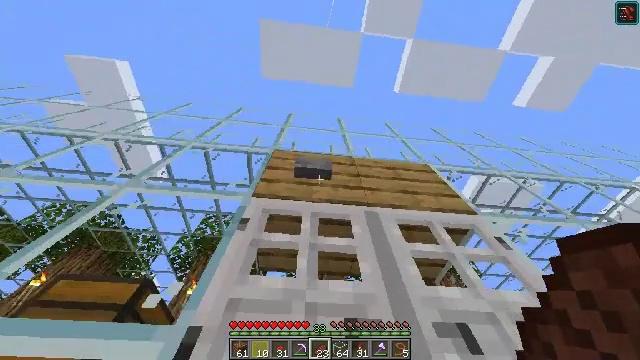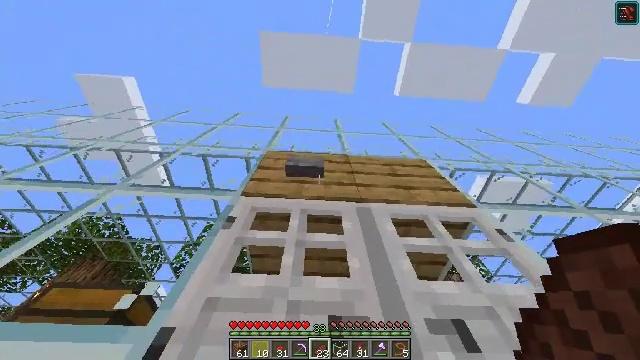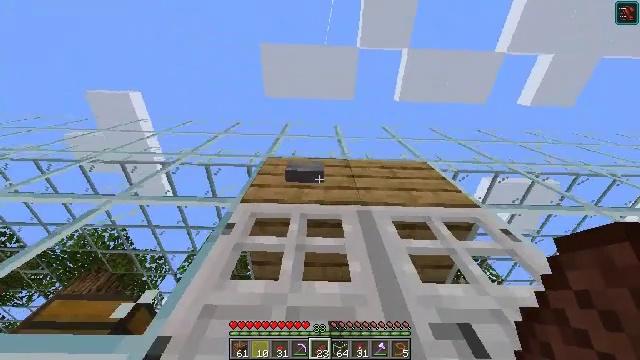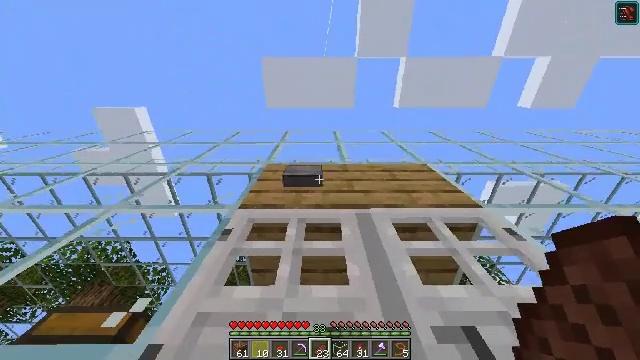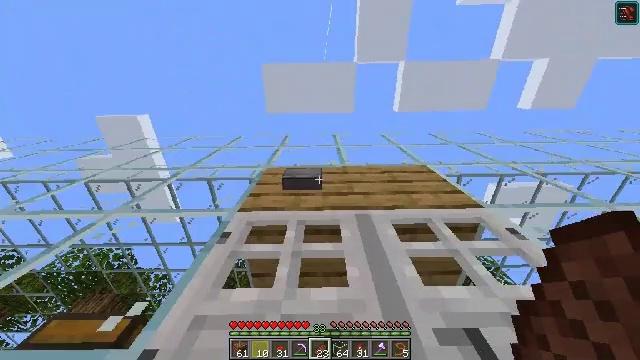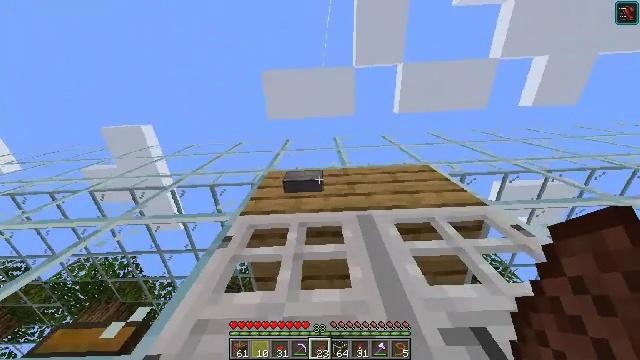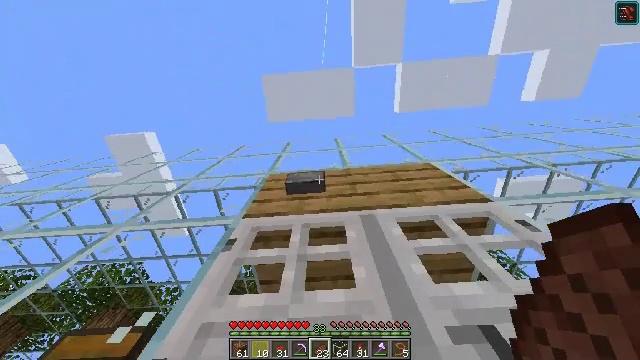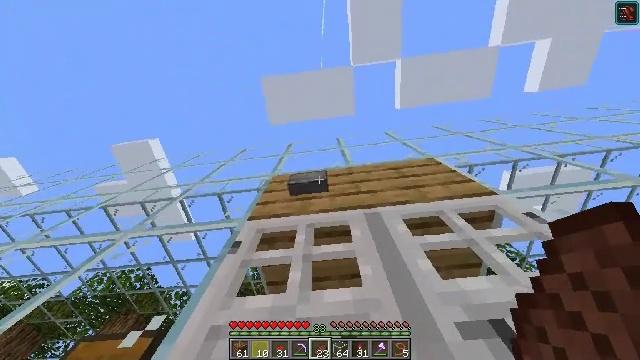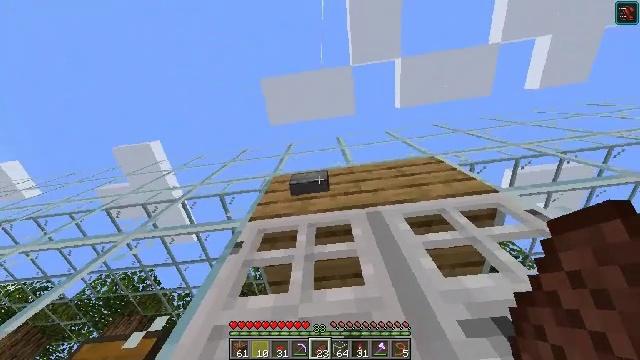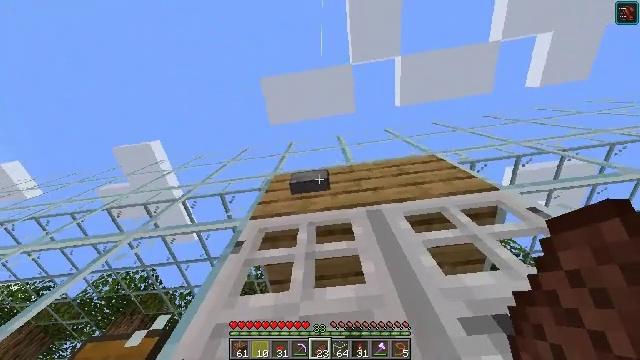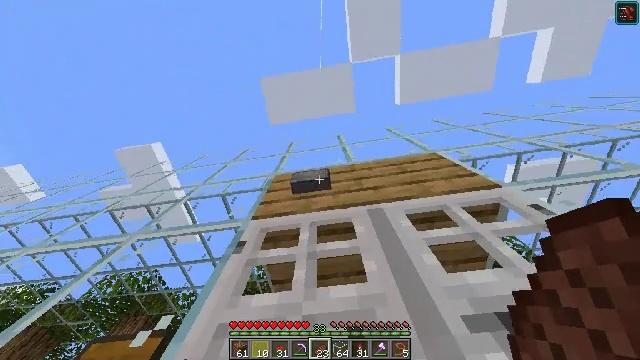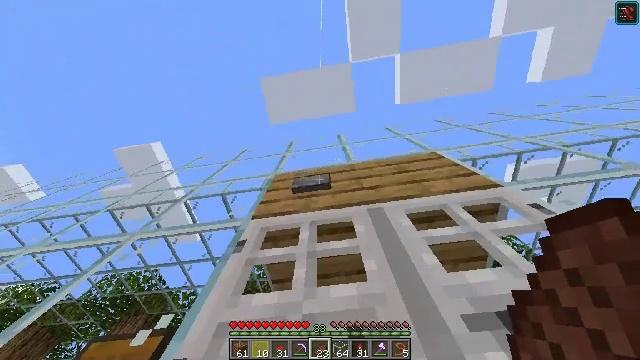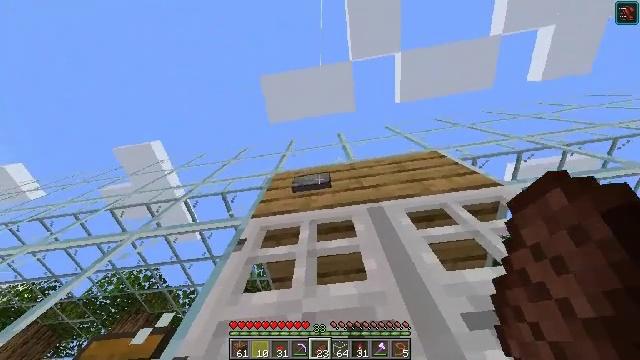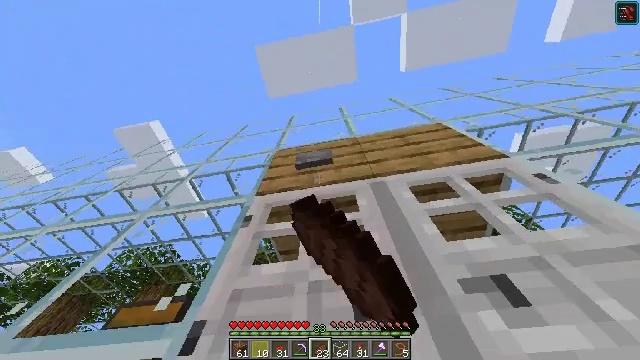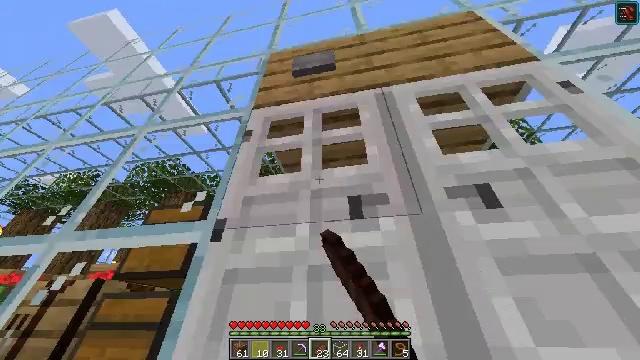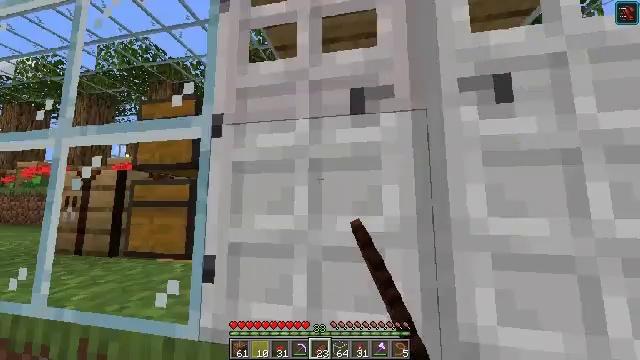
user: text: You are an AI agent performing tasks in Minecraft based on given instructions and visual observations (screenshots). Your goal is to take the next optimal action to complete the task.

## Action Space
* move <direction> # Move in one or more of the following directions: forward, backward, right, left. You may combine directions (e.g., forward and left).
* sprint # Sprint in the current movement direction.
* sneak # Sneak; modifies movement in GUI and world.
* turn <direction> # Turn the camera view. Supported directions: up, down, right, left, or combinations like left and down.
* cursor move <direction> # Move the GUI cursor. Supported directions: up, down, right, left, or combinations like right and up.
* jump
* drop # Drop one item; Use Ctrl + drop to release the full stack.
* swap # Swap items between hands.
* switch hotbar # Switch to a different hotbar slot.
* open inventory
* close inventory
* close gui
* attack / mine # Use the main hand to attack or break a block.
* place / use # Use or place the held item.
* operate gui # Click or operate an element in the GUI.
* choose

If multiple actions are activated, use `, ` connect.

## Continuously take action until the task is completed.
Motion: motion action
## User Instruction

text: Combine honeycombs to craft the honeycomb block.
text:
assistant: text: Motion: turn left and up
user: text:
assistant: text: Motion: turn left and up
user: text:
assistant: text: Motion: turn left and up
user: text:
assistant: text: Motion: turn up
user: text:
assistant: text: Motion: turn left and up
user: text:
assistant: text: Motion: turn left
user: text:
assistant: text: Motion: turn left
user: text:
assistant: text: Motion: no_op
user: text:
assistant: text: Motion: no_op
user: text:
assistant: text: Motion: no_op
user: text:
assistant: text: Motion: use / place
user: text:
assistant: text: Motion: use / place
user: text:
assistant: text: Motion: turn left and down
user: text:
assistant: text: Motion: turn down
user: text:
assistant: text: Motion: turn down
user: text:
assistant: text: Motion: turn down
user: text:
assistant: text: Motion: turn down
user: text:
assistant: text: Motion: turn down
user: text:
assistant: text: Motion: move forward
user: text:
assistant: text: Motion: move forward
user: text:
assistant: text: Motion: move forward
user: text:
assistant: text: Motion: move forward, turn right
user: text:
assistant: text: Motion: move forward, turn right and up, jump
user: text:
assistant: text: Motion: move forward, turn right, jump
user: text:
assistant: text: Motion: move forward, turn right, jump
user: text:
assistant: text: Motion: move forward, turn right and up, jump
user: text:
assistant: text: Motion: move forward, turn right
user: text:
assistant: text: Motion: move forward, turn right
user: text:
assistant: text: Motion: move forward
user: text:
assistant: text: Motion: move forward